Question: I'm having a heck of a time debugging a certified Java applet in Chrome. I want the browser to serve me the "Security Warning" prompt (shown below) every time I refresh to simulate a fresh visitor. The browser seems to permanently remember my selection for all apps on the domain.

Clearing the cache and cookies does not reset this.
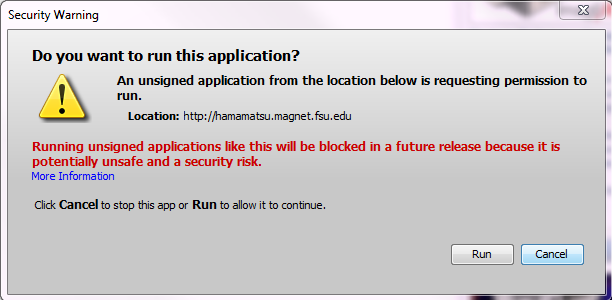
Answer: Java has its own Applet-related cache that is independent from the browser cache. Go to your Java control panel and you will see a "temporary internet files" section under the General tab. There you can clear the cache related to your applet, or even disable it. Possibly this will resolve your issue.